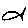
Label: fish